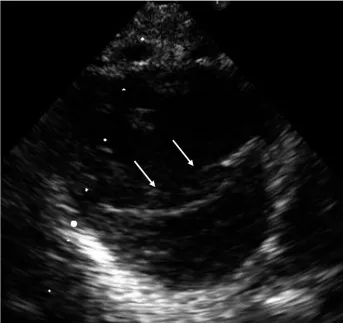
Case 2: echocardiography in the parasternal short-axis view. Echocardiography at the beginning of epoprostenol infusion (A) shows that the inverted interventricular septum (white arrow) compresses the left ventricle.
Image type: radiology (ultrasound)